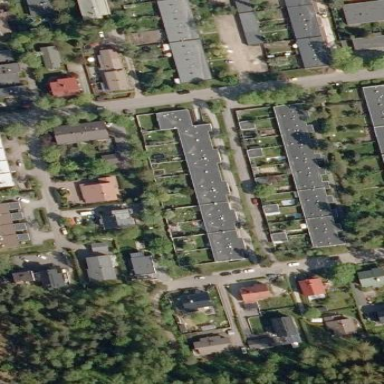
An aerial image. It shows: Flat-roofed terrace building.